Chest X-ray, AP view. Patient: 53 years old, sex F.
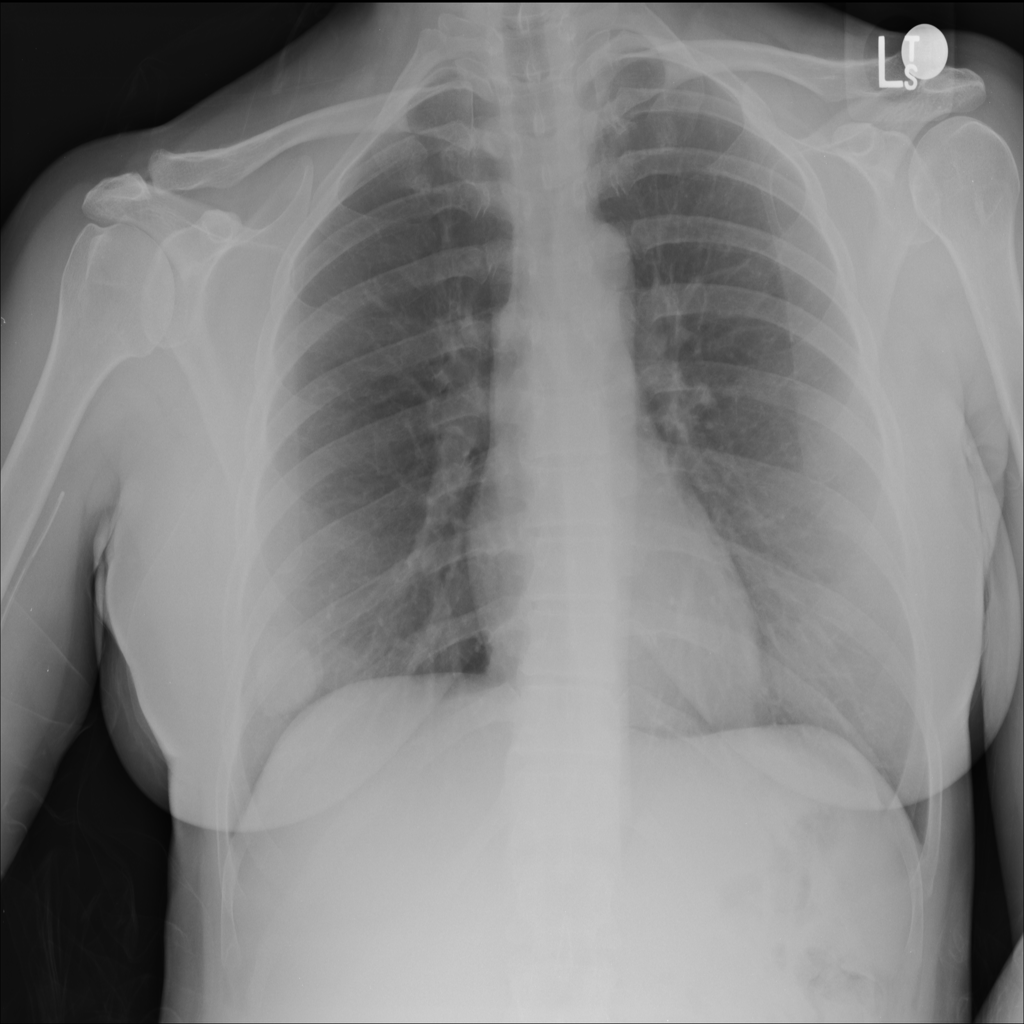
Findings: Mass